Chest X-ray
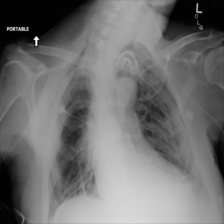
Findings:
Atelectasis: positive
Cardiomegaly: negative
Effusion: negative
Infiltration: negative
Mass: negative
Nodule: negative
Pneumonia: negative
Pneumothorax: negative
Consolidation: negative
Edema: negative
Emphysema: negative
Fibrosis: negative
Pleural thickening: negative
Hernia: negative